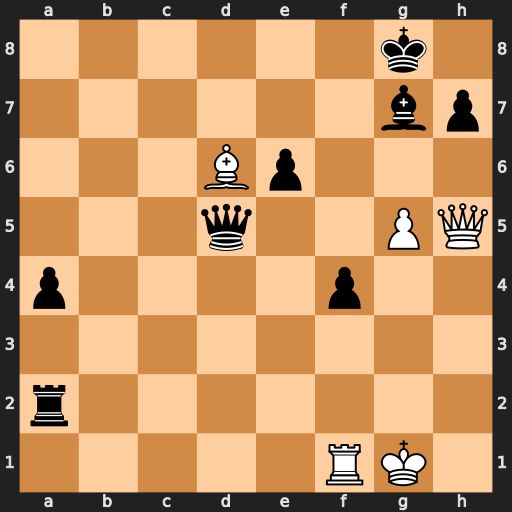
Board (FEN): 6k1/6bp/3Bp3/3q2PQ/p4p2/8/r7/5RK1
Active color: w
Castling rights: -
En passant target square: -
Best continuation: Qe8+ Bf8 Qxf8#